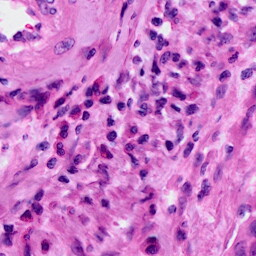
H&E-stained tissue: Cervix